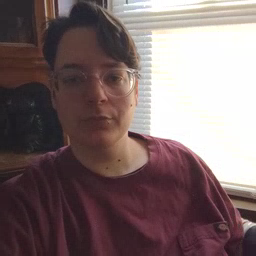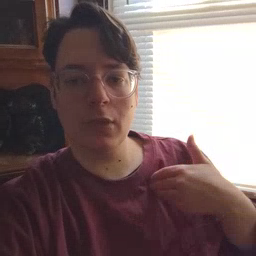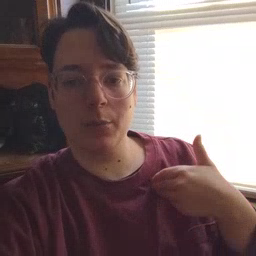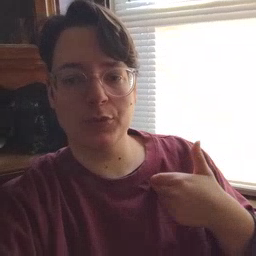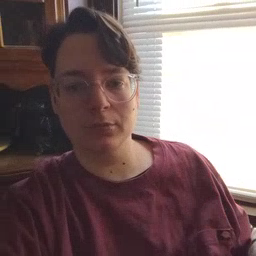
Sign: animal